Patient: sex M, age 51
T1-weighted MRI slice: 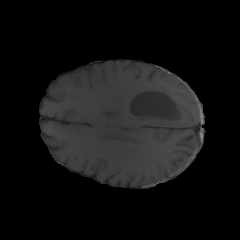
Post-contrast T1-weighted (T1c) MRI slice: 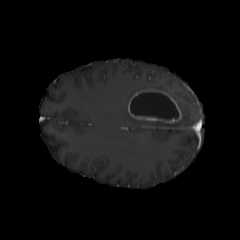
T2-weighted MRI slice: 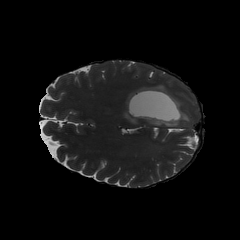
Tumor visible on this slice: yes
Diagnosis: Glioblastoma, IDH-wildtype
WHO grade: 4